Field crop: maize
Growth stage: 2
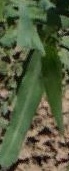
Species: maize